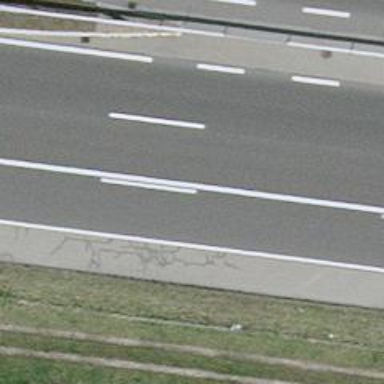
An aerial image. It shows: Motorway.